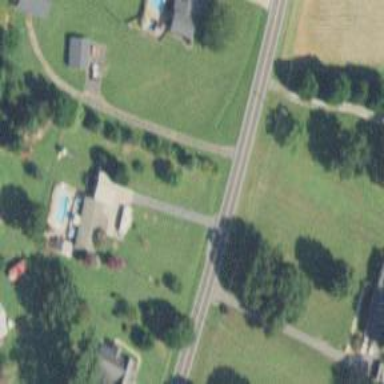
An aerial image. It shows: Driveway leading to service road.